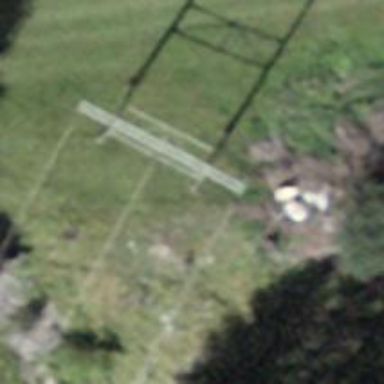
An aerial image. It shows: H-frame power pole designed for crossing.